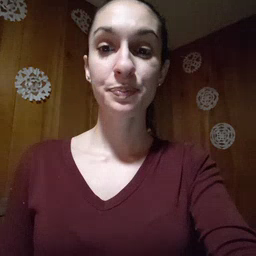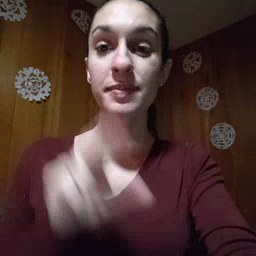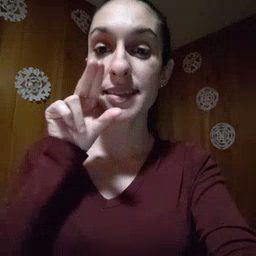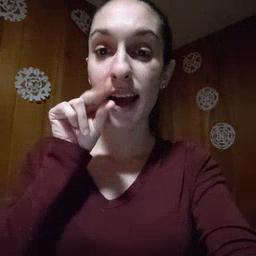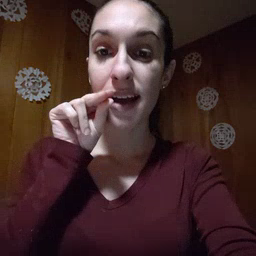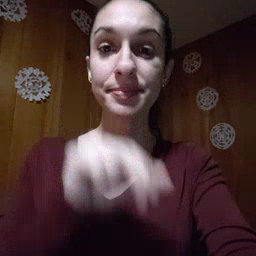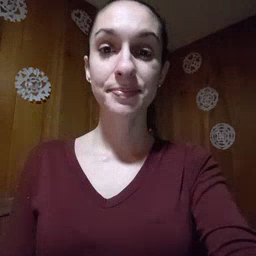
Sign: duck